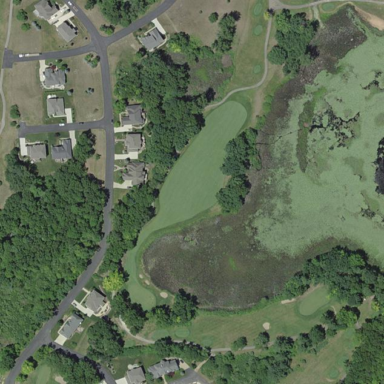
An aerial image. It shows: Rough area on grassy golf course.